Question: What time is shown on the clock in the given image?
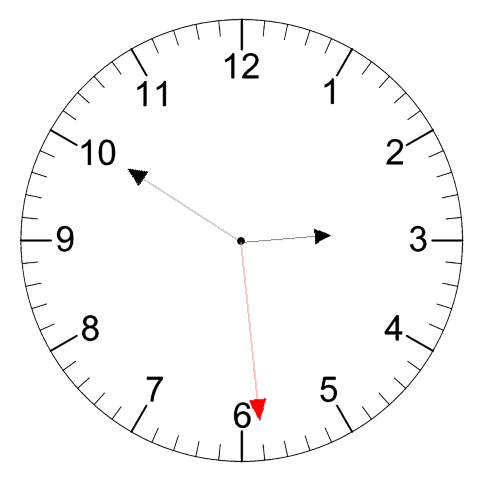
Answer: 02:50:29